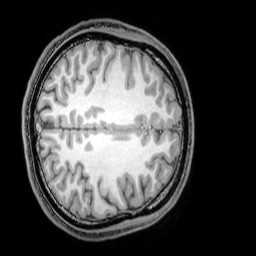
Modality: T1w
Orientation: axial
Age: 23
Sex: male
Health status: healthy
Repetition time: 0.081 s
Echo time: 0.037 s